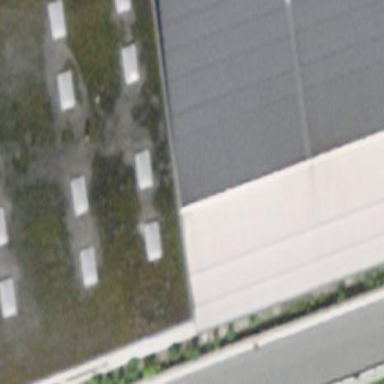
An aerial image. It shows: Commercial building.